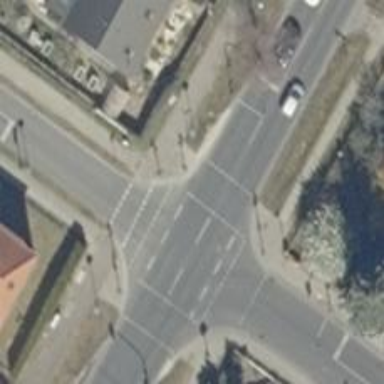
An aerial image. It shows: Asphalt footway with marked crossing equipped with traffic signals.